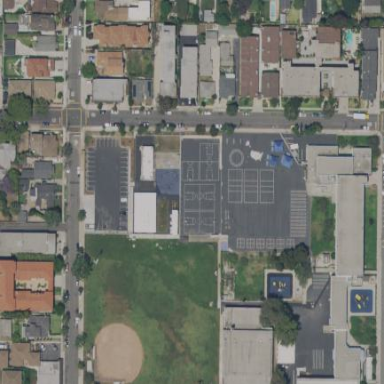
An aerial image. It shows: School.